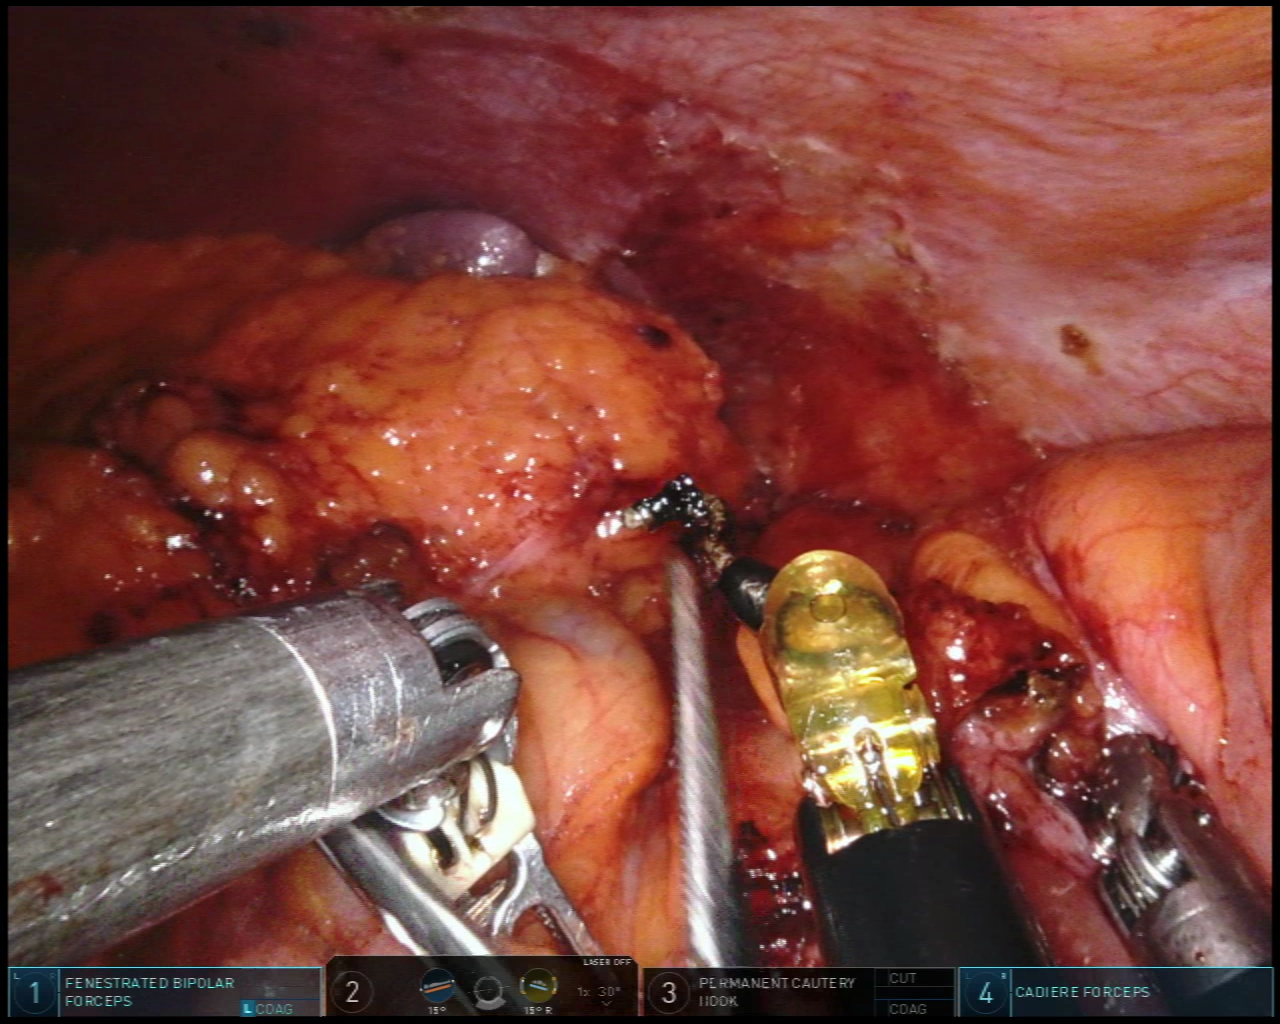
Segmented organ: spleen
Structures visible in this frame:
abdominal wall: yes
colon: yes
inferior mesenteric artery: no
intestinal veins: no
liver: no
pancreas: no
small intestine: no
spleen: yes
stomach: no
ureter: no
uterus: no
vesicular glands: no